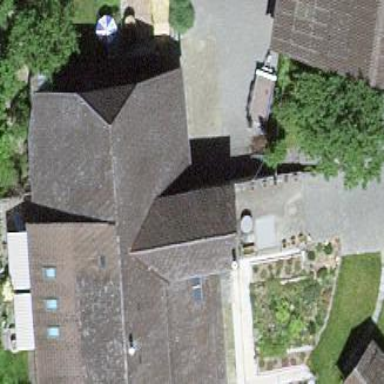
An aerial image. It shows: Farm building.